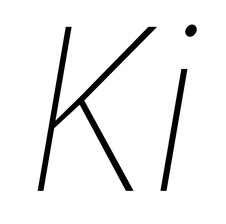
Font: Roboto-Italic_Condensed_Thin_Italic